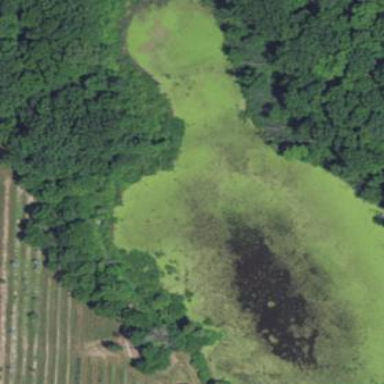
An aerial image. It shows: Pond with natural water.